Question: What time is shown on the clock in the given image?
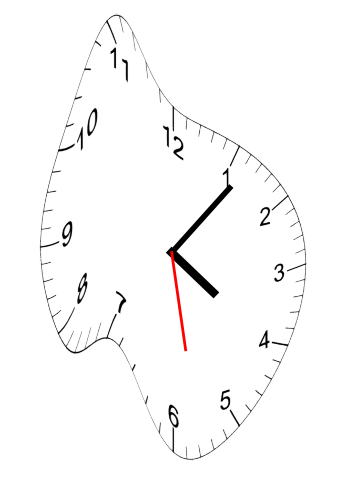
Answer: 04:06:28